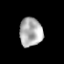
Tissue: prostate
Cell type: T cells
Senescence score: 0.3131
Nuclear area (px): 648
Mean DAPI intensity: 175.23